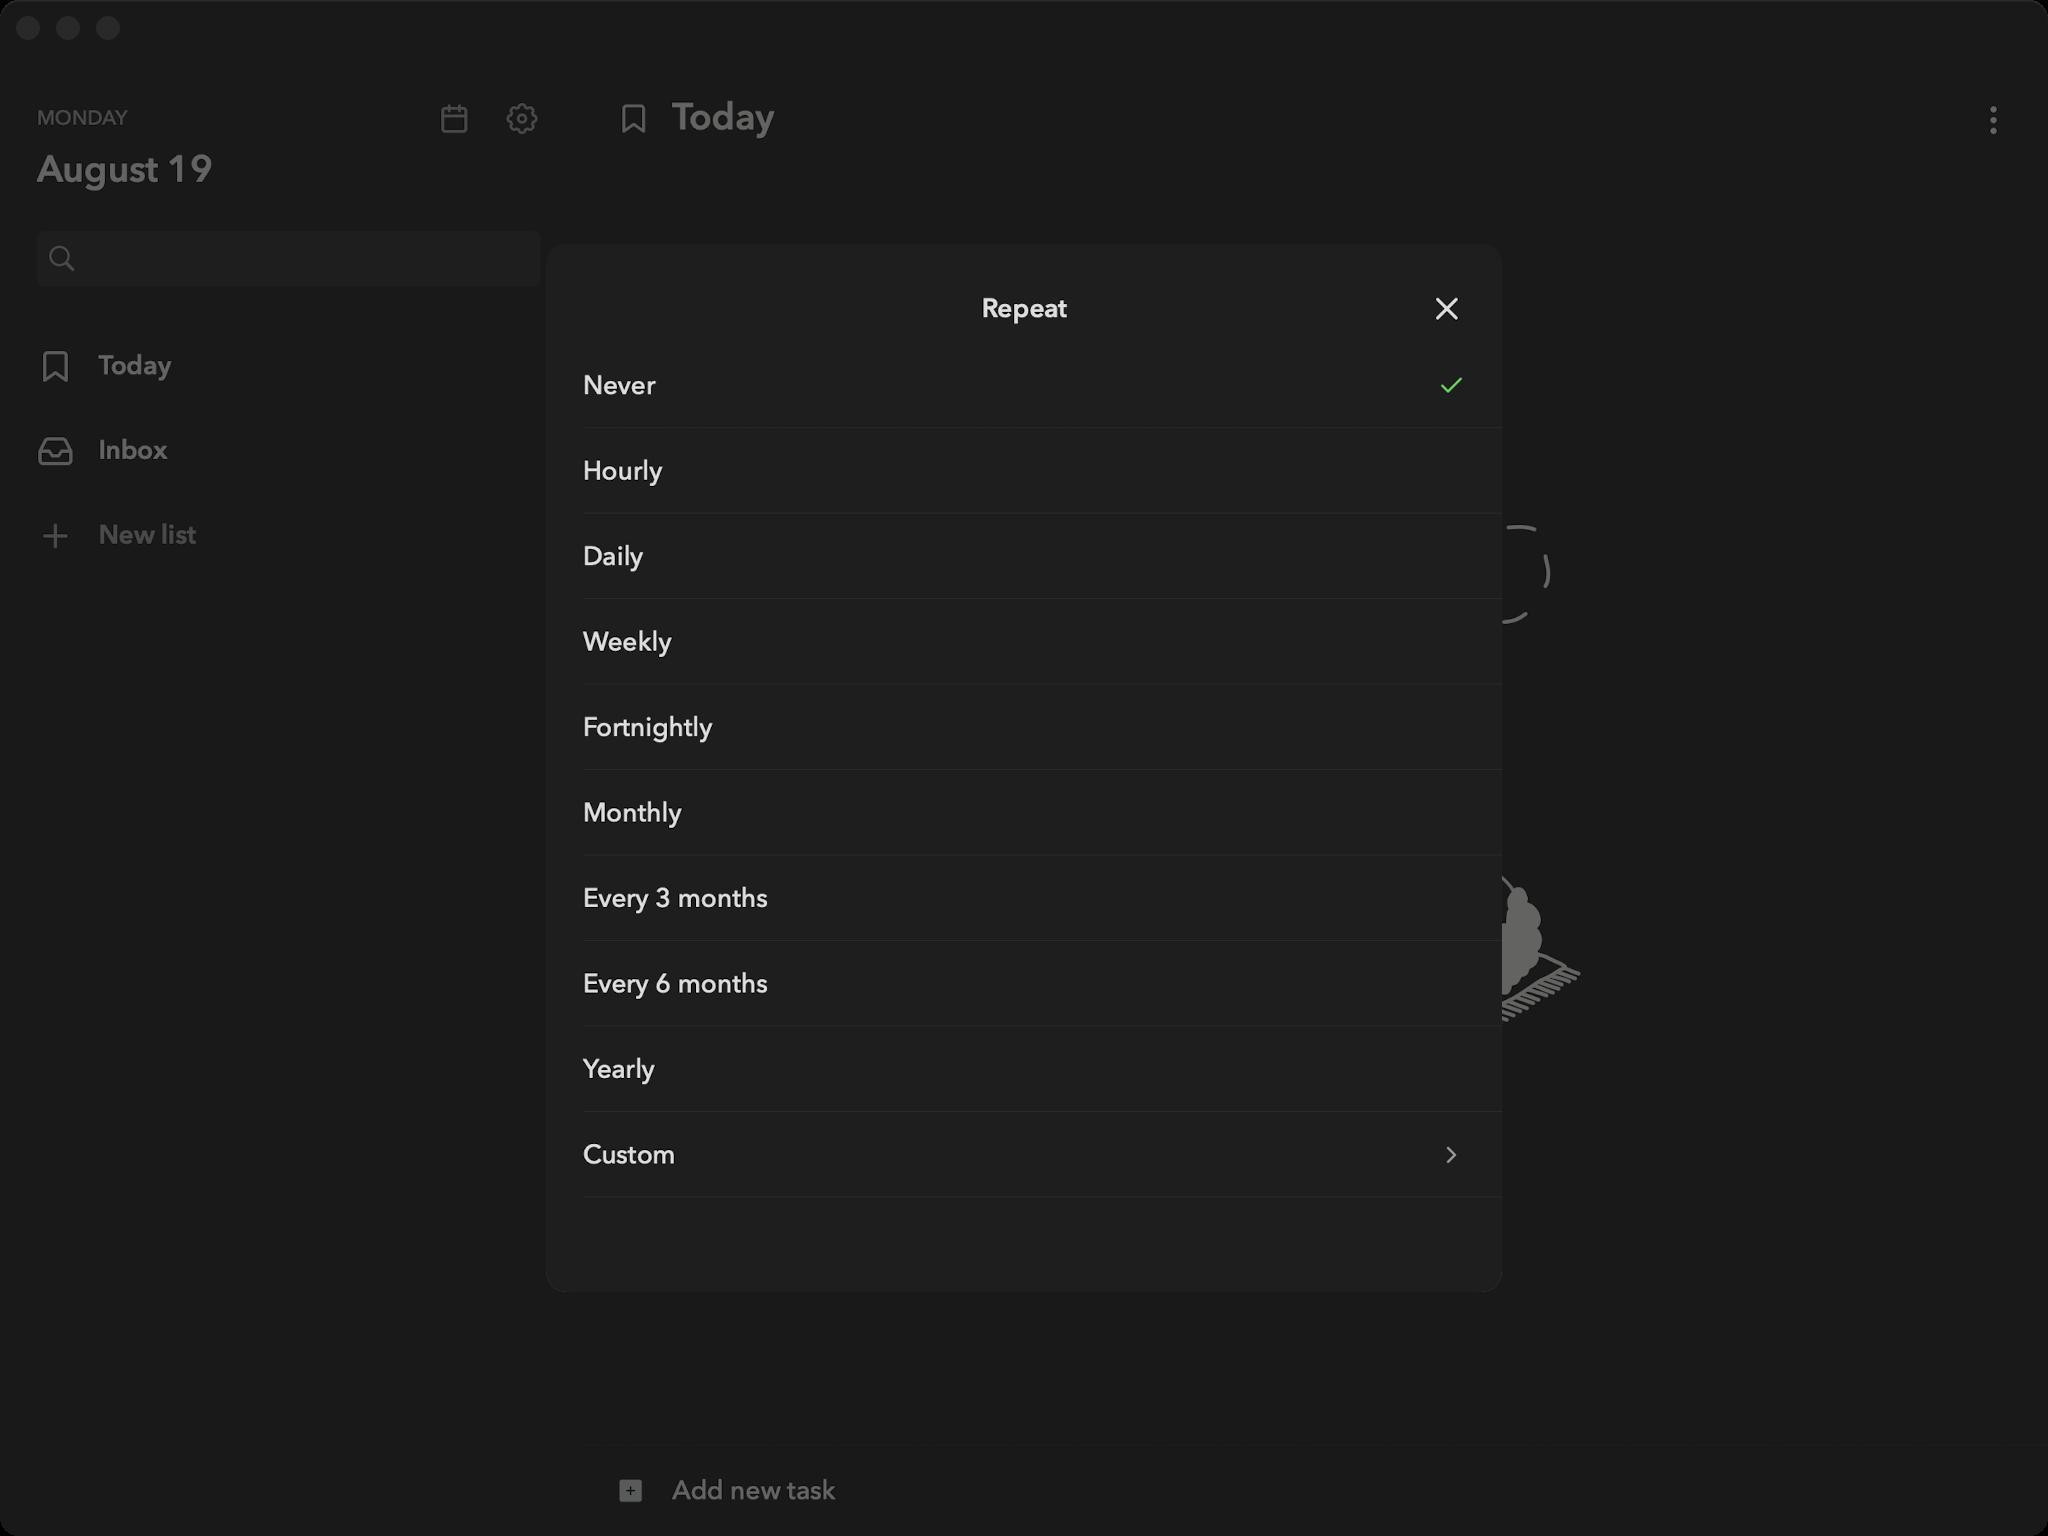
Accessibility tree:
{"name": "Mindlist", "role": "AXWindow", "description": null, "role_description": "standard window", "value": null, "position": "352.00;95.00", "size": "1024;768", "children": [{"name": null, "role": "AXGroup", "description": null, "role_description": "group", "value": null, "position": "0.00;0.00", "size": "1024;768", "children": [{"name": null, "role": "AXGroup", "description": null, "role_description": "group", "value": null, "position": "0.00;0.00", "size": "1024;768", "children": []}]}, {"name": null, "role": "AXButton", "description": null, "role_description": "close button", "value": null, "position": "7.00;6.00", "size": "14;16", "children": []}, {"name": null, "role": "AXButton", "description": null, "role_description": "zoom button", "value": null, "position": "47.00;6.00", "size": "14;16", "children": [{"name": null, "role": "AXGroup", "description": null, "role_description": "group", "value": null, "position": "47.00;6.00", "size": "14;16", "children": [{"name": null, "role": "AXGroup", "description": null, "role_description": "group", "value": null, "position": "47.00;6.00", "size": "14;16", "children": []}]}]}, {"name": null, "role": "AXButton", "description": null, "role_description": "minimize button", "value": null, "position": "27.00;6.00", "size": "14;16", "children": []}, {"name": null, "role": "AXSheet", "description": null, "role_description": "sheet", "value": null, "position": "273.00;122.00", "size": "478;524", "children": [{"name": null, "role": "AXGroup", "description": null, "role_description": "group", "value": null, "position": "273.00;122.00", "size": "478;524", "children": [{"name": null, "role": "AXGroup", "description": null, "role_description": "group", "value": null, "position": "273.00;122.00", "size": "478;524", "children": []}]}, {"name": null, "role": "AXSheet", "description": null, "role_description": "sheet", "value": null, "position": "273.00;122.00", "size": "478;524", "children": [{"name": null, "role": "AXGroup", "description": null, "role_description": "group", "value": null, "position": "273.00;122.00", "size": "478;524", "children": [{"name": null, "role": "AXGroup", "description": null, "role_description": "group", "value": null, "position": "273.00;122.00", "size": "478;524", "children": [{"name": null, "role": "AXGroup", "description": null, "role_description": "group", "value": null, "position": "273.00;122.00", "size": "478;524", "children": [{"name": null, "role": "AXStaticText", "description": "Repeat", "role_description": "text", "value": null, "position": "490.91;137.40", "size": "43;34", "children": []}, {"name": null, "role": "AXButton", "description": "x", "role_description": "button", "value": null, "position": "706.51;137.40", "size": "34;34", "children": []}, {"name": null, "role": "AXButton", "description": null, "role_description": "button", "value": null, "position": "273.00;171.28", "size": "478;475", "children": []}, {"name": null, "role": "AXGroup", "description": null, "role_description": "table", "value": null, "position": "273.00;171.28", "size": "478;475", "children": [{"name": null, "role": "AXGroup", "description": null, "role_description": "group", "value": "", "position": "273.00;171.28", "size": "478;43", "children": [{"name": null, "role": "AXStaticText", "description": "Never", "role_description": "text", "value": "", "position": "273.00;171.28", "size": "478;43", "children": []}]}, {"name": null, "role": "AXGroup", "description": null, "role_description": "group", "value": "", "position": "273.00;214.01", "size": "478;43", "children": [{"name": null, "role": "AXStaticText", "description": "Hourly", "role_description": "text", "value": "", "position": "273.00;214.01", "size": "478;43", "children": []}]}, {"name": null, "role": "AXGroup", "description": null, "role_description": "group", "value": "", "position": "273.00;256.75", "size": "478;43", "children": [{"name": null, "role": "AXStaticText", "description": "Daily", "role_description": "text", "value": "", "position": "273.00;256.75", "size": "478;43", "children": []}]}, {"name": null, "role": "AXGroup", "description": null, "role_description": "group", "value": "", "position": "273.00;299.49", "size": "478;43", "children": [{"name": null, "role": "AXStaticText", "description": "Weekly", "role_description": "text", "value": "", "position": "273.00;299.49", "size": "478;43", "children": []}]}, {"name": null, "role": "AXGroup", "description": null, "role_description": "group", "value": "", "position": "273.00;342.22", "size": "478;43", "children": [{"name": null, "role": "AXStaticText", "description": "Fortnightly", "role_description": "text", "value": "", "position": "273.00;342.22", "size": "478;43", "children": []}]}, {"name": null, "role": "AXGroup", "description": null, "role_description": "group", "value": "", "position": "273.00;384.96", "size": "478;43", "children": [{"name": null, "role": "AXStaticText", "description": "Monthly", "role_description": "text", "value": "", "position": "273.00;384.96", "size": "478;43", "children": []}]}, {"name": null, "role": "AXGroup", "description": null, "role_description": "group", "value": "", "position": "273.00;427.69", "size": "478;43", "children": [{"name": null, "role": "AXStaticText", "description": "Every 3 months", "role_description": "text", "value": "", "position": "273.00;427.69", "size": "478;43", "children": []}]}, {"name": null, "role": "AXGroup", "description": null, "role_description": "group", "value": "", "position": "273.00;470.42", "size": "478;43", "children": [{"name": null, "role": "AXStaticText", "description": "Every 6 months", "role_description": "text", "value": "", "position": "273.00;470.42", "size": "478;43", "children": []}]}, {"name": null, "role": "AXGroup", "description": null, "role_description": "group", "value": "", "position": "273.00;513.16", "size": "478;43", "children": [{"name": null, "role": "AXStaticText", "description": "Yearly", "role_description": "text", "value": "", "position": "273.00;513.16", "size": "478;43", "children": []}]}, {"name": null, "role": "AXGroup", "description": null, "role_description": "group", "value": "", "position": "273.00;555.89", "size": "478;43", "children": [{"name": null, "role": "AXStaticText", "description": "Custom", "role_description": "text", "value": "", "position": "273.00;555.89", "size": "478;43", "children": []}]}]}]}]}]}]}]}]}